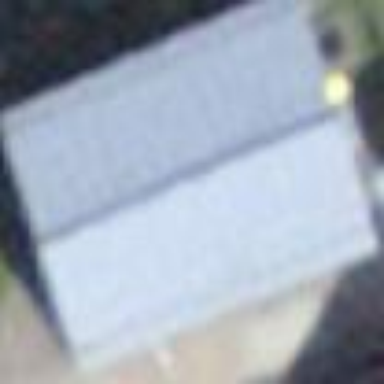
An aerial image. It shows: Train station with gabled roof.